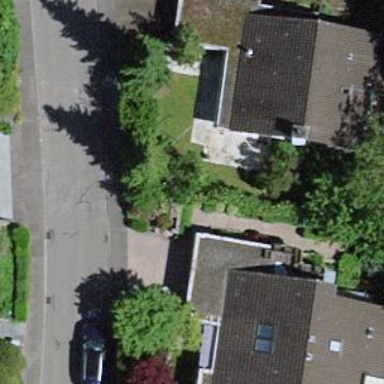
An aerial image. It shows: Simple house.